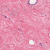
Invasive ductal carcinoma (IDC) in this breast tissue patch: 0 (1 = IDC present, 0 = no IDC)